Question: I have a table with about 31 columns in it and about 10 million rows
Given the following query
'''
Select top (1000)
[CallType],
[AttributedCallType],
[Extension],
[CallDurationBacking],
[AnswerTimeBacking],
[AccountCode],
[AuthorisationCode],
[RequestedRoute],
[SelectedRoute],
[SelectedTrunk],
[ConditionCode],
[CalibratedTime],
[StoredDialledNumber],
[AttributedSiteNumber],
[AttributedExtension],
[Cost],
[AttributedCountry],
[PlanName],
[ClassificationName]
from CallRecords
where ClientId = 15 and
Reported = 0 and
ResultCodeId > 1
order by id
'''
And the following covering index
'''
CREATE NONCLUSTERED INDEX [_dta_index_CallRecords_5_565577053__K2_K37_K31_1_3_4_5_6_7_8_9_10_11_12_13_14_15_16_17_18_19_25_26_28_32_33_34_35_36_38_39] ON [dbo].[CallRecords]
(
[ClientId] ASC,
[Reported] ASC,
[ResultCodeId] ASC
)
INCLUDE ( [Id],
[CallType],
[AttributedCallType],
[Extension],
[CallDurationBacking],
[AnswerTimeBacking],
[AccountCode],
[AuthorisationCode],
[RequestedRoute],
[SelectedRoute],
[SelectedTrunk],
[ConditionCode],
[CalibratedTime],
[StoredDialledNumber],
[AttributedSiteNumber],
[AttributedExtension],
[Cost],
[AttributedCountry],
[PlanName],
[ClassificationName]) WITH (PAD_INDEX = OFF, STATISTICS_NORECOMPUTE = OFF, SORT_IN_TEMPDB = OFF, DROP_EXISTING = OFF, ONLINE = OFF, ALLOW_ROW_LOCKS = ON, ALLOW_PAGE_LOCKS = ON, FILLFACTOR = 90) ON [PRIMARY]
'''
Why would the execution plan be using a clustered index scan?
I would have thought SQL server would have chosen a seek
How could i force if to use an index seek / key lookup?

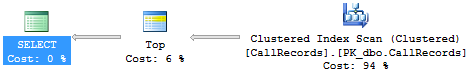
Answer: You probably get such result because of 'Ordering by ID'.
Try deleting 'order by id'. Among other things, you get non-relational results when ordering. Entrust ordering to your client application.
You can force select to use index using HINTS like:
'''
from CallRecords WITH (INDEX(_dta_index_CallRecords_5_565577053__K2_K37_K31_1_3_4_5.....))
'''